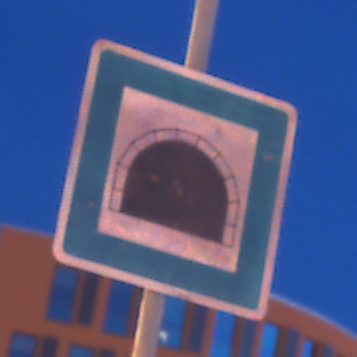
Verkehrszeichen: Tunnel
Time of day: Night
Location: Outdoor (Urban)
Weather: PartlyCloudy
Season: NotSpecified
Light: Artificial